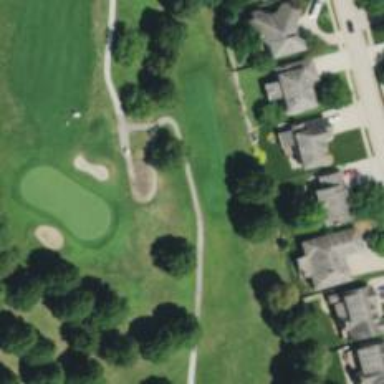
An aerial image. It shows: Pathway for golfing.